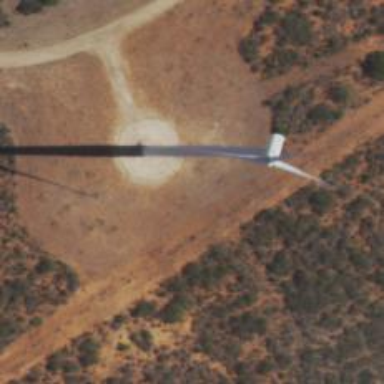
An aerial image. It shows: Wind turbine generator that utilizes wind as its source for generating electricity. It is of the horizontal axis type.